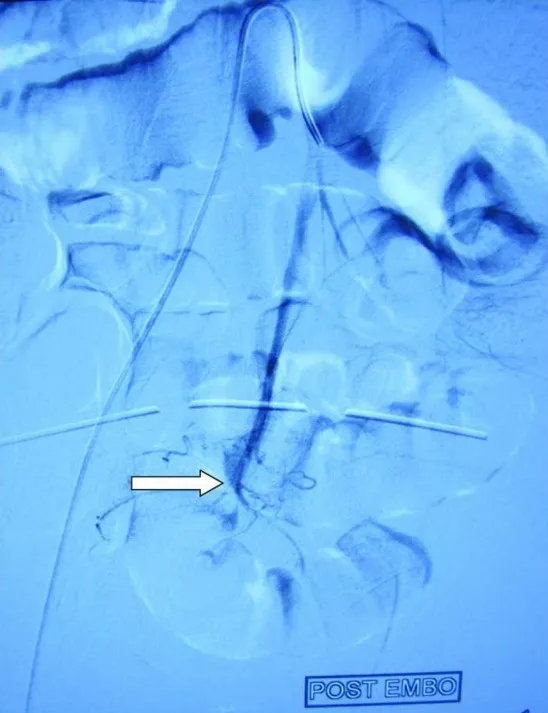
Showing no pseudoanyreusm after embolization. White arrow showing no pseudoanyreusm on check angiogram.
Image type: radiology (ct)